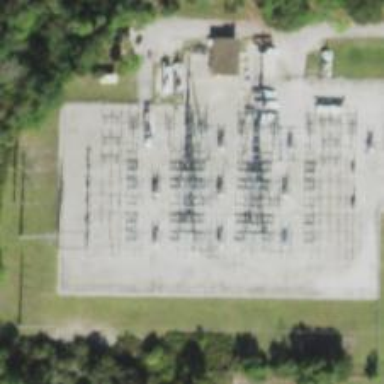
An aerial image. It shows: Lattice structure tower used for power distribution.